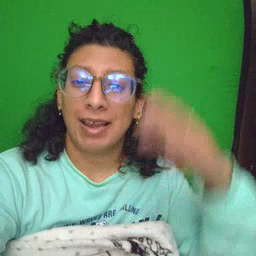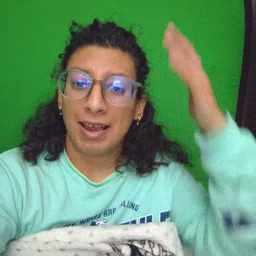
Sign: hat